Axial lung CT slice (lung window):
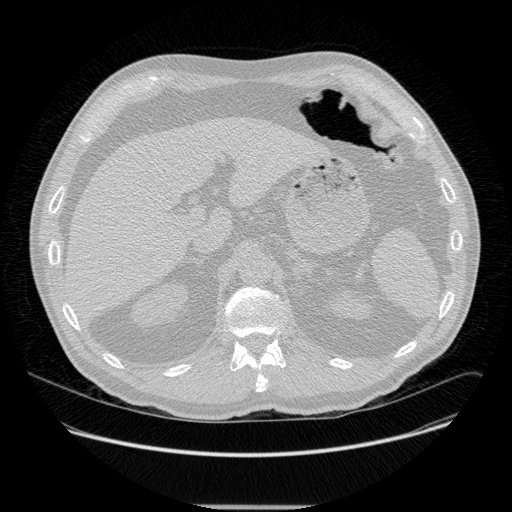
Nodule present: no